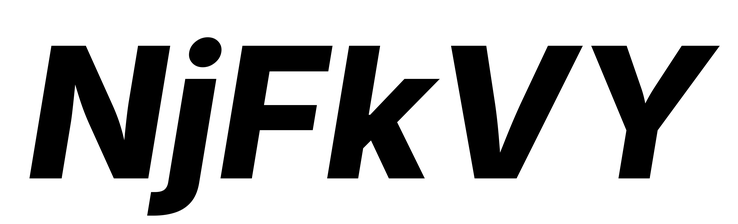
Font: Inter-Italic_ExtraBold_Italic